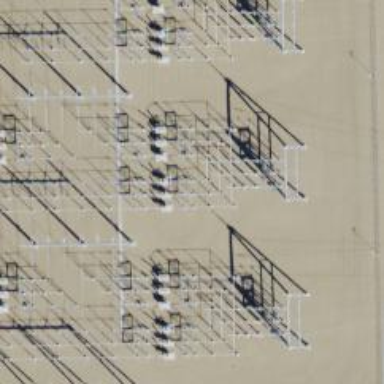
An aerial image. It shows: Switch for power supply.